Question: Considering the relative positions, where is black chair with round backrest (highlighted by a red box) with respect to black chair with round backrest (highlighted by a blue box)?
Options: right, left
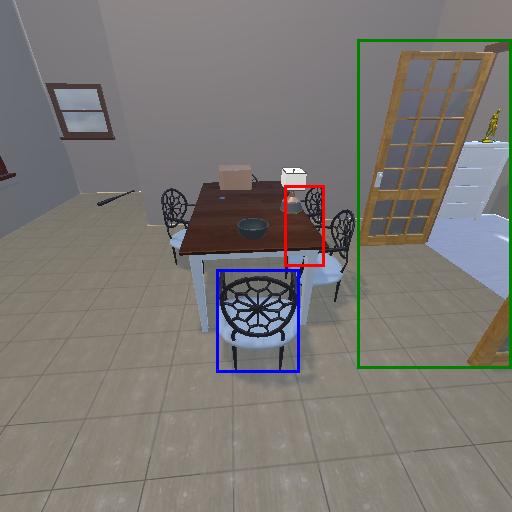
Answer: right